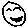
Label: smiley face